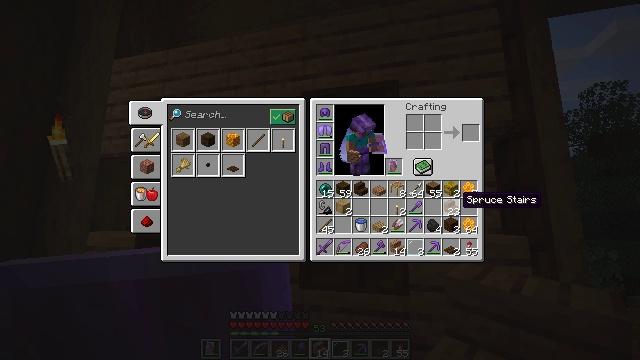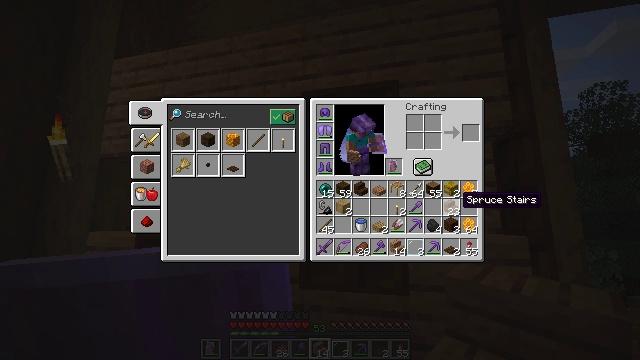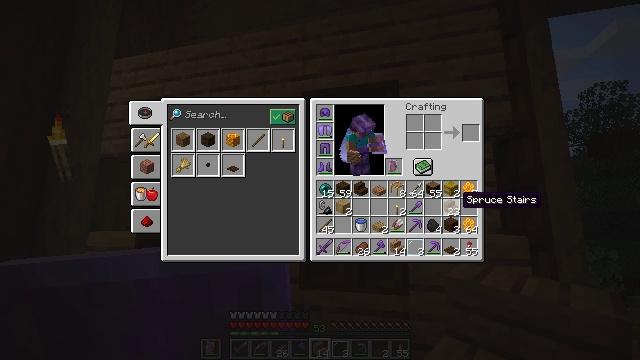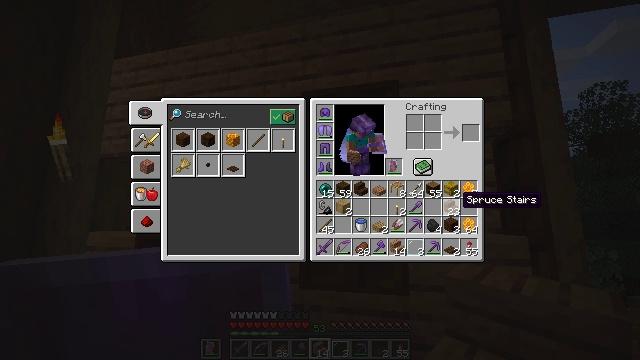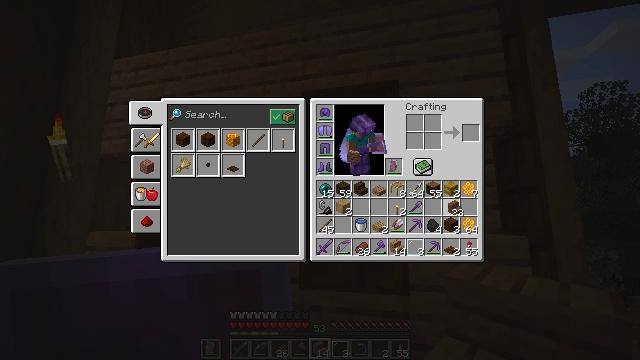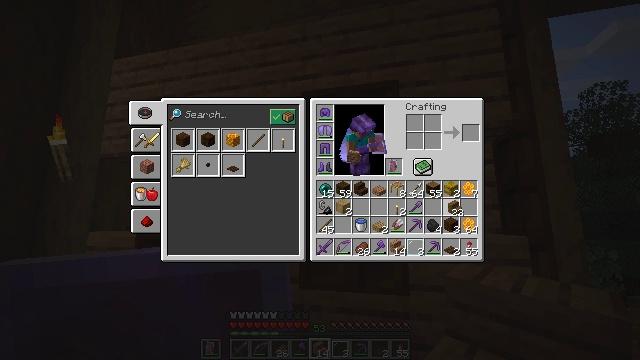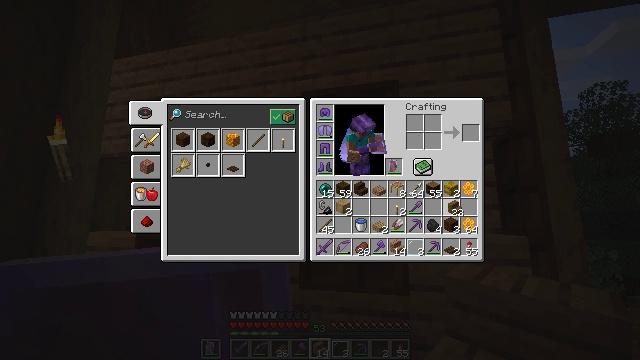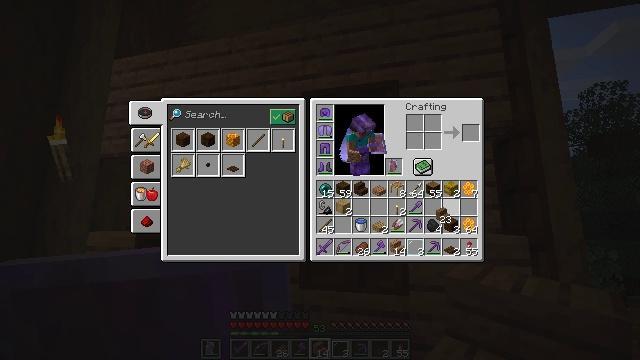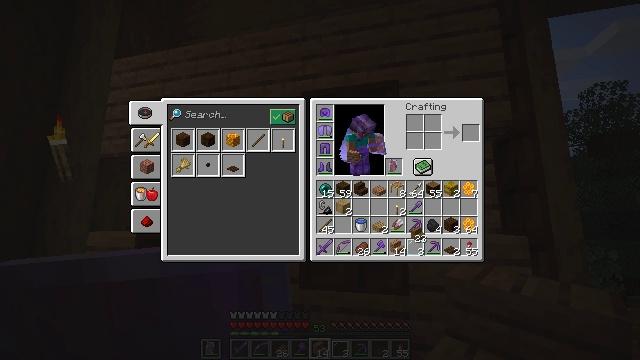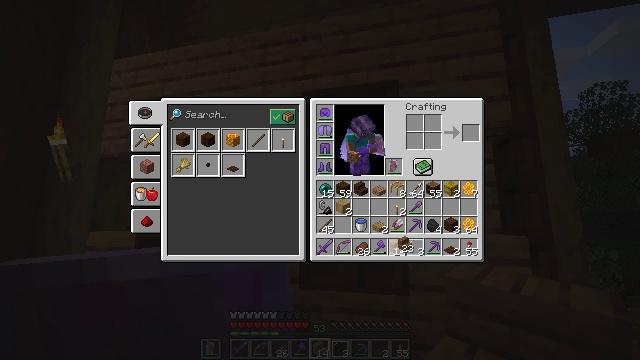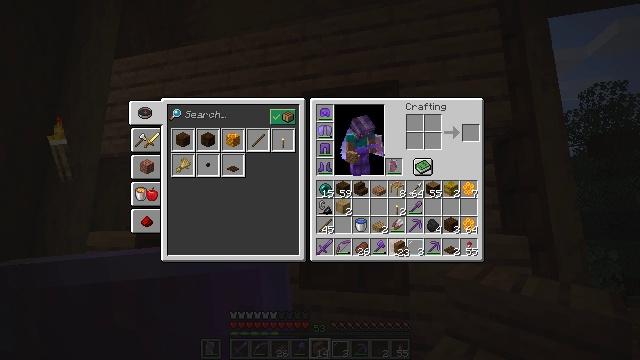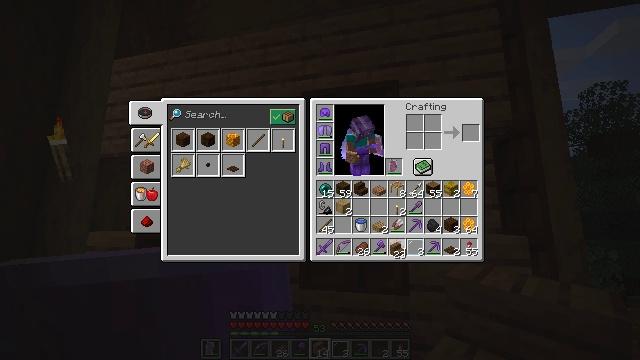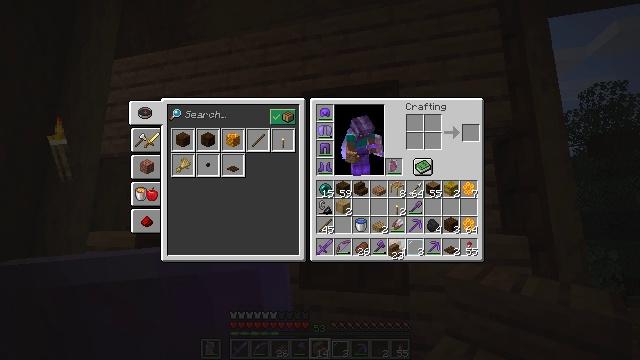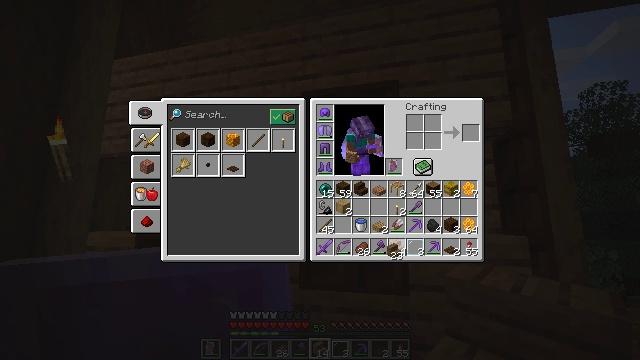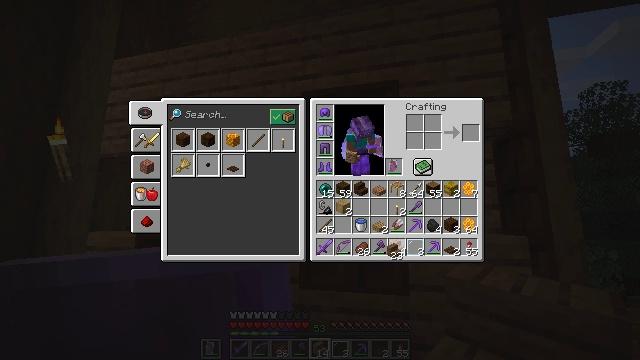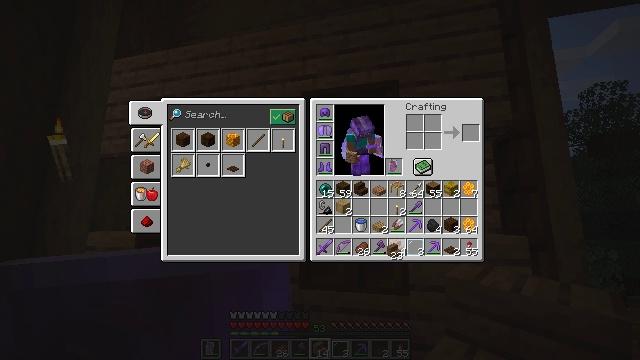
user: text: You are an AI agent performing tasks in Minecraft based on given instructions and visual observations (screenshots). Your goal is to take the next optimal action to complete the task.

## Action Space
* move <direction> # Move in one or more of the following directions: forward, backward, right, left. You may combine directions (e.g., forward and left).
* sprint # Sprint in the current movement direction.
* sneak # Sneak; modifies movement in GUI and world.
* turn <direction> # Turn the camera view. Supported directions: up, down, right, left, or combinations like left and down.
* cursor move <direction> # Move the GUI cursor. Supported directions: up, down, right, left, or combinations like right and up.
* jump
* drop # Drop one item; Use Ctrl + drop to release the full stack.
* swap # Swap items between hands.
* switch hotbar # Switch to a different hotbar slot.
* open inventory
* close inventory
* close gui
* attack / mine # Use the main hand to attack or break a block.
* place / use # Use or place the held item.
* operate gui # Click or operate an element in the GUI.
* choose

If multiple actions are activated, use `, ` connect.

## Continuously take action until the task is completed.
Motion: motion action
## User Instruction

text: Remove jungle stairs from their place.
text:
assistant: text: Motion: no_op
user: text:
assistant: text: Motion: no_op
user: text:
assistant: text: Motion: no_op
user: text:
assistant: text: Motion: attack / mine
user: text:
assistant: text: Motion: attack / mine
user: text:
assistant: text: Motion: no_op
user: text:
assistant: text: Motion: turn left and down
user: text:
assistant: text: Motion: turn left and down
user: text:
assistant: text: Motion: turn left and down
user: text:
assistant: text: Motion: no_op
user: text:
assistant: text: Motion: no_op
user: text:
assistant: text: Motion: no_op
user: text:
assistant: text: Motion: no_op
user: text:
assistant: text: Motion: no_op
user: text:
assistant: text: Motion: no_op
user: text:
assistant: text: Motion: no_op
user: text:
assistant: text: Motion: attack / mine
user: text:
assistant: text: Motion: attack / mine
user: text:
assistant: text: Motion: attack / mine
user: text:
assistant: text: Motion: no_op
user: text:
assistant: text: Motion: no_op
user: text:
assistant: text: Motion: no_op
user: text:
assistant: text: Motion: no_op
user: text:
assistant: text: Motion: no_op
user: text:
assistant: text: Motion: no_op
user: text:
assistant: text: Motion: no_op
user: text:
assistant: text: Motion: turn right and up
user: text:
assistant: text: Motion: turn right and up
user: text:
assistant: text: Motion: turn right and up
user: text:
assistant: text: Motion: no_op